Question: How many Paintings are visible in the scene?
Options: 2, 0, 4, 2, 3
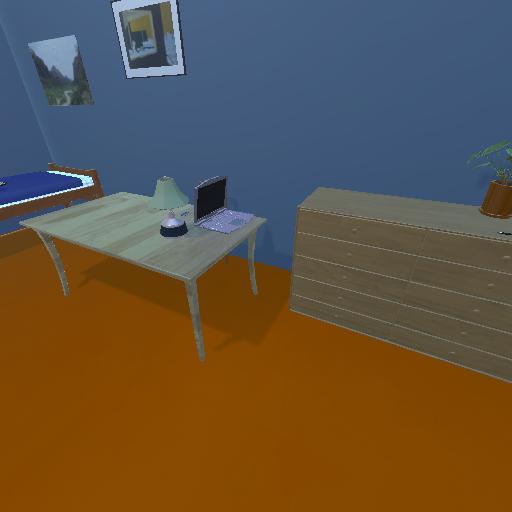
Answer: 2